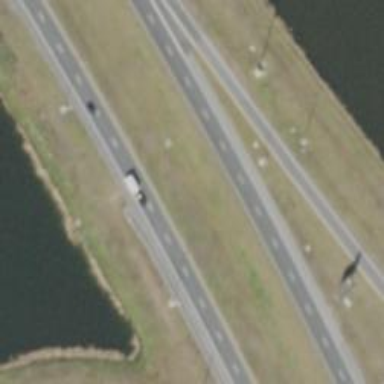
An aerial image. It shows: Asphalt motorway.